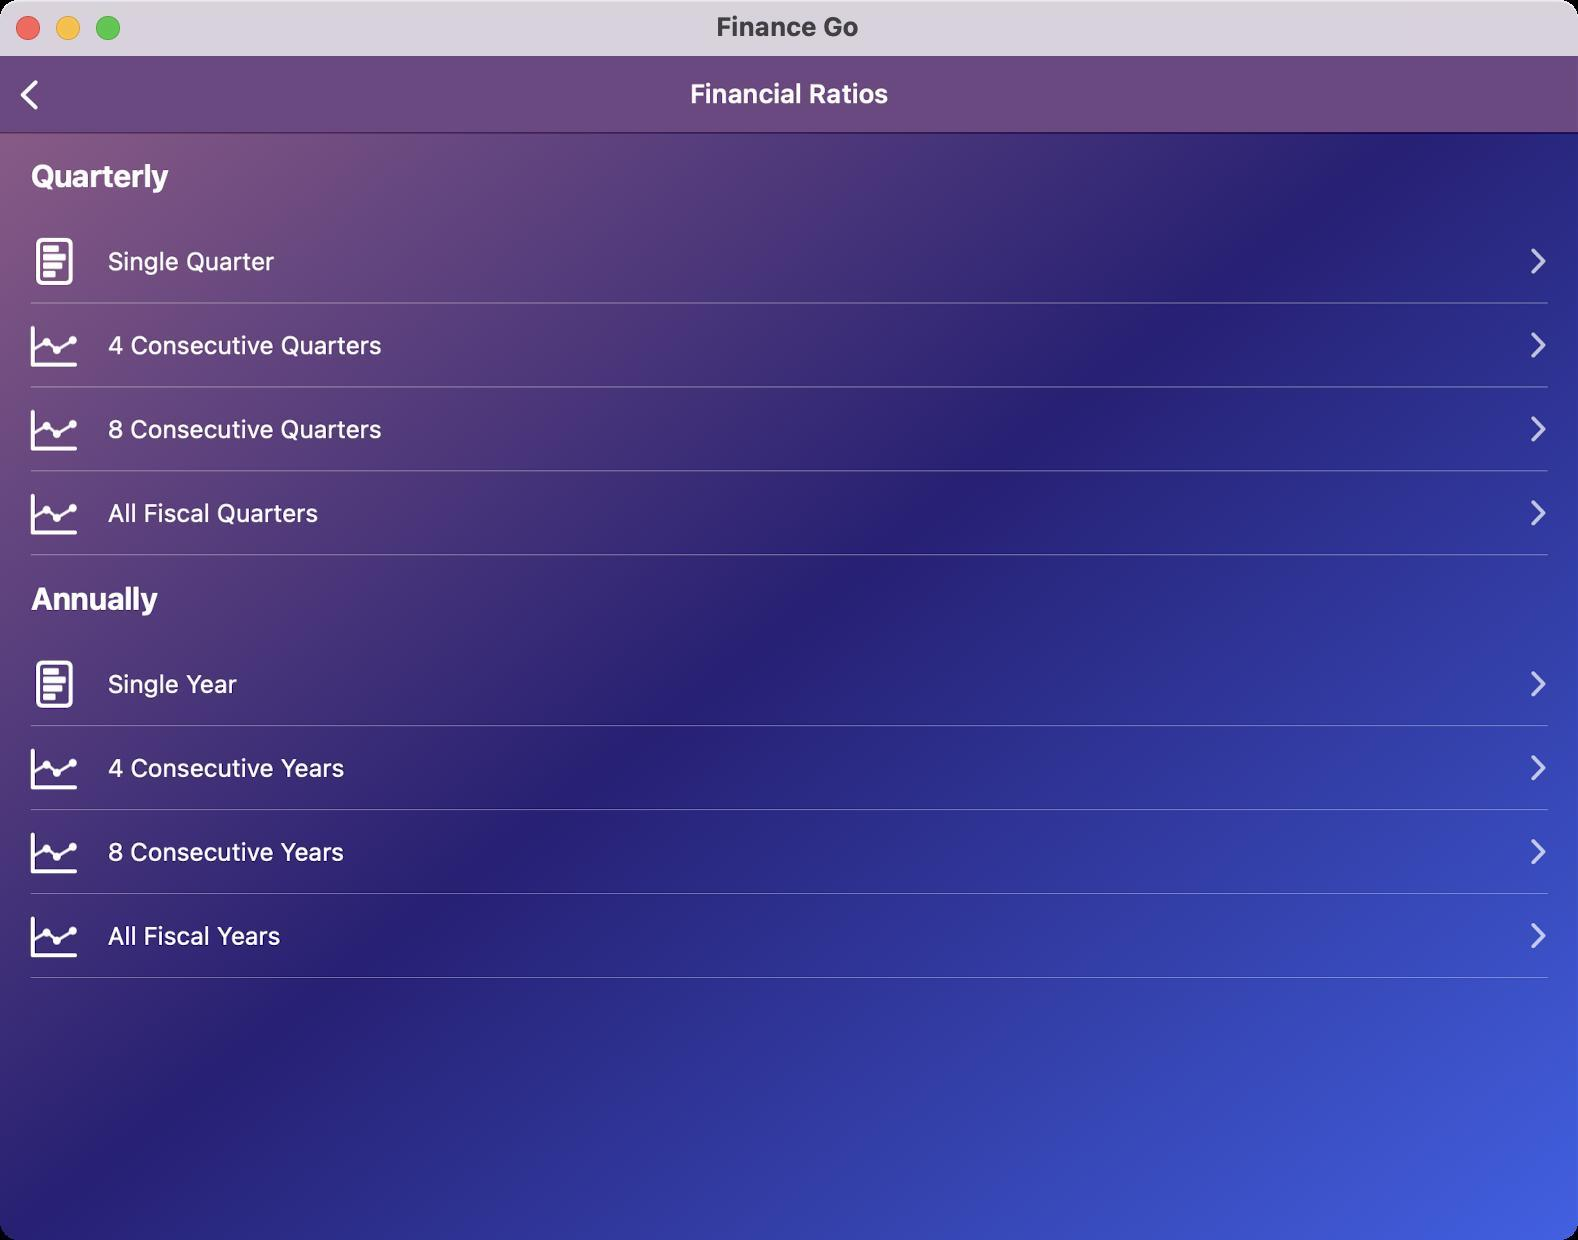
Accessibility tree:
{"name": "Finance_Go", "role": "AXWindow", "description": null, "role_description": "standard window", "value": null, "position": "352.00;95.00", "size": "789;620", "children": [{"name": null, "role": "AXGroup", "description": null, "role_description": "group", "value": null, "position": "0.00;0.00", "size": "789;620", "children": [{"name": null, "role": "AXGroup", "description": null, "role_description": "group", "value": null, "position": "0.00;0.00", "size": "789;621", "children": [{"name": null, "role": "AXGroup", "description": null, "role_description": "group", "value": null, "position": "0.00;0.00", "size": "789;621", "children": [{"name": null, "role": "AXGroup", "description": null, "role_description": "Nav bar", "value": null, "position": "0.00;27.72", "size": "789;38", "children": [{"name": null, "role": "AXButton", "description": "RKLB", "role_description": "back button", "value": null, "position": "0.00;30.03", "size": "34;34", "children": []}, {"name": null, "role": "AXHeading", "description": "Financial Ratios", "role_description": "heading", "value": null, "position": "344.96;39.27", "size": "100;16", "children": []}]}, {"name": null, "role": "AXGroup", "description": null, "role_description": "group", "value": null, "position": "0.00;0.00", "size": "789;621", "children": [{"name": null, "role": "AXGroup", "description": null, "role_description": "group", "value": null, "position": "0.00;0.00", "size": "789;621", "children": [{"name": null, "role": "AXGroup", "description": null, "role_description": "table", "value": null, "position": "0.00;0.00", "size": "789;621", "children": [{"name": null, "role": "AXGroup", "description": null, "role_description": "group", "value": "", "position": "0.00;66.22", "size": "789;44", "children": [{"name": null, "role": "AXStaticText", "description": "Quarterly", "role_description": "text", "value": "", "position": "0.00;66.22", "size": "789;44", "children": []}]}, {"name": null, "role": "AXGroup", "description": null, "role_description": "group", "value": "", "position": "0.00;109.73", "size": "789;42", "children": [{"name": null, "role": "AXStaticText", "description": "Single Quarter", "role_description": "text", "value": "", "position": "0.00;109.73", "size": "789;42", "children": []}]}, {"name": null, "role": "AXGroup", "description": null, "role_description": "group", "value": "", "position": "0.00;151.69", "size": "789;42", "children": [{"name": null, "role": "AXStaticText", "description": "4 Consecutive Quarters", "role_description": "text", "value": "", "position": "0.00;151.69", "size": "789;42", "children": []}]}, {"name": null, "role": "AXGroup", "description": null, "role_description": "group", "value": "", "position": "0.00;193.65", "size": "789;42", "children": [{"name": null, "role": "AXStaticText", "description": "8 Consecutive Quarters", "role_description": "text", "value": "", "position": "0.00;193.65", "size": "789;42", "children": []}]}, {"name": null, "role": "AXGroup", "description": null, "role_description": "group", "value": "", "position": "0.00;235.62", "size": "789;42", "children": [{"name": null, "role": "AXStaticText", "description": "All Fiscal Quarters", "role_description": "text", "value": "", "position": "0.00;235.62", "size": "789;42", "children": []}]}, {"name": null, "role": "AXGroup", "description": null, "role_description": "group", "value": "", "position": "0.00;277.59", "size": "789;44", "children": [{"name": null, "role": "AXStaticText", "description": "Annually", "role_description": "text", "value": "", "position": "0.00;277.59", "size": "789;44", "children": []}]}, {"name": null, "role": "AXGroup", "description": null, "role_description": "group", "value": "", "position": "0.00;321.09", "size": "789;42", "children": [{"name": null, "role": "AXStaticText", "description": "Single Year", "role_description": "text", "value": "", "position": "0.00;321.09", "size": "789;42", "children": []}]}, {"name": null, "role": "AXGroup", "description": null, "role_description": "group", "value": "", "position": "0.00;363.06", "size": "789;42", "children": [{"name": null, "role": "AXStaticText", "description": "4 Consecutive Years", "role_description": "text", "value": "", "position": "0.00;363.06", "size": "789;42", "children": []}]}, {"name": null, "role": "AXGroup", "description": null, "role_description": "group", "value": "", "position": "0.00;405.02", "size": "789;42", "children": [{"name": null, "role": "AXStaticText", "description": "8 Consecutive Years", "role_description": "text", "value": "", "position": "0.00;405.02", "size": "789;42", "children": []}]}, {"name": null, "role": "AXGroup", "description": null, "role_description": "group", "value": "", "position": "0.00;446.99", "size": "789;42", "children": [{"name": null, "role": "AXStaticText", "description": "All Fiscal Years", "role_description": "text", "value": "", "position": "0.00;446.99", "size": "789;42", "children": []}]}]}]}]}]}]}]}, {"name": null, "role": "AXButton", "description": null, "role_description": "close button", "value": null, "position": "7.00;6.00", "size": "14;16", "children": []}, {"name": null, "role": "AXButton", "description": null, "role_description": "full screen button", "value": null, "position": "47.00;6.00", "size": "14;16", "children": [{"name": null, "role": "AXGroup", "description": null, "role_description": "group", "value": null, "position": "47.00;6.00", "size": "14;16", "children": [{"name": null, "role": "AXGroup", "description": null, "role_description": "group", "value": null, "position": "47.00;6.00", "size": "14;16", "children": []}]}]}, {"name": null, "role": "AXButton", "description": null, "role_description": "minimize button", "value": null, "position": "27.00;6.00", "size": "14;16", "children": []}, {"name": null, "role": "AXStaticText", "description": null, "role_description": "text", "value": "Finance Go", "position": "356.00;5.00", "size": "76;16", "children": []}]}